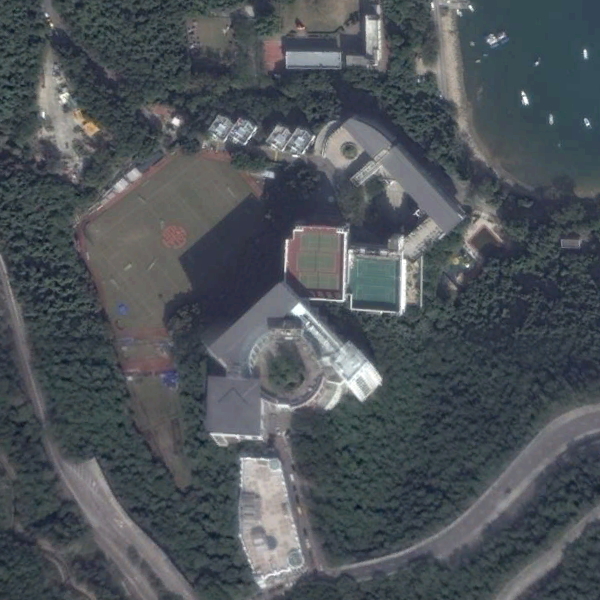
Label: School